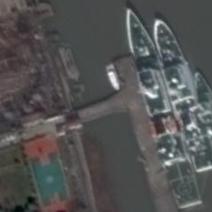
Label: cruiser